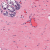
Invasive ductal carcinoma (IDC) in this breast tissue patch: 0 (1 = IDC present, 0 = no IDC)